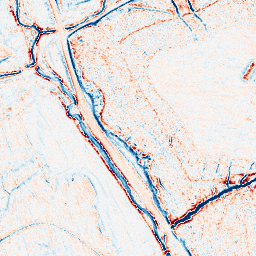
Category: edge_preserving
Decomposition family: anisotropic_diffusion
Decomposition parameters: iterations: 10
kappa: 10
gamma: 0.15
Upsampling method: regularized
Upsampling parameters: scale: 4
lambda_reg: 0.001
Upsampling scale: 4